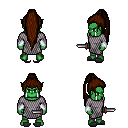
a pixel art fantasy rpg character, male body template, orc, green skin, chain mail, teal pants, brown extra-long topknot hairstyle, white cloth bracers, gray slippers, dagger, four views (front, back, left, right), 2x2 character sprite sheet, small pixel art, hard edges, no anti-aliasing